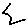
Label: hexagon